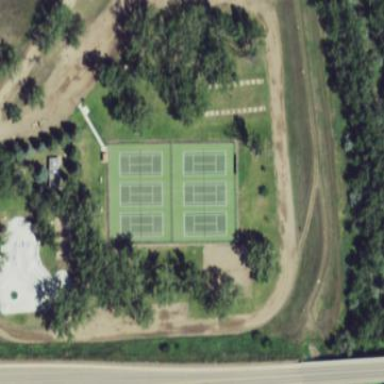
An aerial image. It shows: Tennis court in leisure pitch.